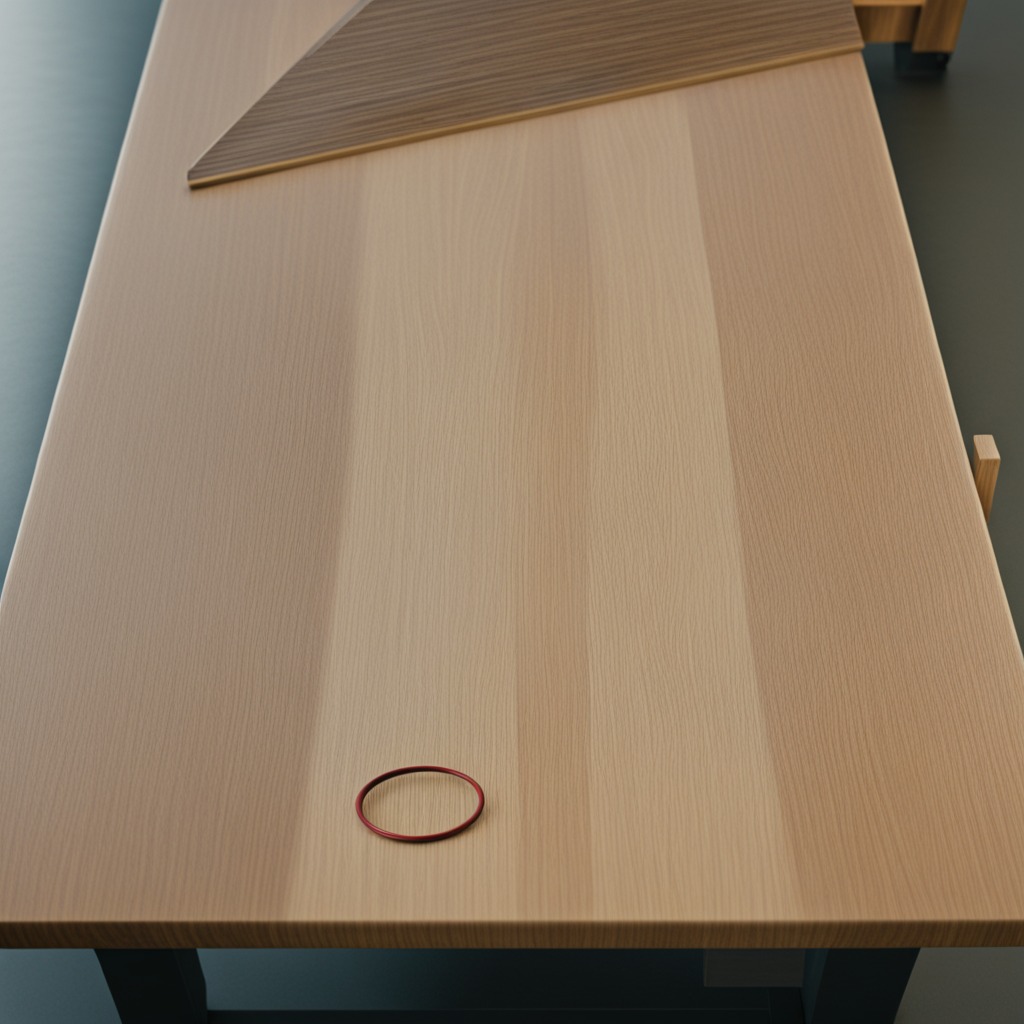
A rubber O-ring is lying on a workbench inside a coastal fishing gear workshop.